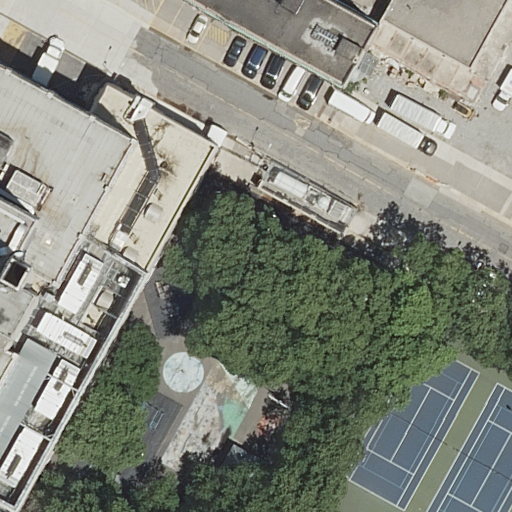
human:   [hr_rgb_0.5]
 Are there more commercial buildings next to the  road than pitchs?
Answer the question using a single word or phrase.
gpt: no

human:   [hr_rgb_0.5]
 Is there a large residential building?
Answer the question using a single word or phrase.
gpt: yes

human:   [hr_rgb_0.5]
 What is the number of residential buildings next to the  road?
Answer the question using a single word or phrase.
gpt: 2

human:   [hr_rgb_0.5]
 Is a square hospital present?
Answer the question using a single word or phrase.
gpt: no

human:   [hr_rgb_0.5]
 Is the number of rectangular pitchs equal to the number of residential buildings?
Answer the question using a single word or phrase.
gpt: yes

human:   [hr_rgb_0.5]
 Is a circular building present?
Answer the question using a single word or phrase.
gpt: no

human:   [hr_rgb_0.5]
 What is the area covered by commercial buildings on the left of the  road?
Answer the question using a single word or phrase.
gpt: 0m2

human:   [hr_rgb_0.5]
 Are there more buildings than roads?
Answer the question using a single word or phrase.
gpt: yes

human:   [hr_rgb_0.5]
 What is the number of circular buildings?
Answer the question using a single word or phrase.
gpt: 0

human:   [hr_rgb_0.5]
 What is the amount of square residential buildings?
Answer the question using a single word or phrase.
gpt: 0

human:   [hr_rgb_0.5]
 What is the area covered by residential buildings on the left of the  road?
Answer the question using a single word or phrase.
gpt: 64m2

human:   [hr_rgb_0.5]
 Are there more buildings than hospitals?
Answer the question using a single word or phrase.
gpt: yes

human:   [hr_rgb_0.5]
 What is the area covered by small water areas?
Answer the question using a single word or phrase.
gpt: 0m2

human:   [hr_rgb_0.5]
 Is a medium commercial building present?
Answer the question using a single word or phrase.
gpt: no

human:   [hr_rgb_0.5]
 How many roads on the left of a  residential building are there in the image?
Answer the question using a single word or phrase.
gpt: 1

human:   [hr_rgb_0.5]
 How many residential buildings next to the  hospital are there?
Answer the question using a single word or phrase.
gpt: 2

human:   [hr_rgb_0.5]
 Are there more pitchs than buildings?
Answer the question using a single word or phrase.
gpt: no

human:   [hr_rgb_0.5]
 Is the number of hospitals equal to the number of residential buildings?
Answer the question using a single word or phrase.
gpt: no

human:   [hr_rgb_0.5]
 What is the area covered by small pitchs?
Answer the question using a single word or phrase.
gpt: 0m2

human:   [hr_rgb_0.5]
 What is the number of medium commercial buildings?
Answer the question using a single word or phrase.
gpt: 0

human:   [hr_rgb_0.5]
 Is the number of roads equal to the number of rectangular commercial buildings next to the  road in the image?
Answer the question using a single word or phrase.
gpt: no

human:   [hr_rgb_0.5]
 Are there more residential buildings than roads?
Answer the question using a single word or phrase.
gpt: yes

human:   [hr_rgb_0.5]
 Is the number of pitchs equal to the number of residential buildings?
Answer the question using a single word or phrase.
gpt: yes

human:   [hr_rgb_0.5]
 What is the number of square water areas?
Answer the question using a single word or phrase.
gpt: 0

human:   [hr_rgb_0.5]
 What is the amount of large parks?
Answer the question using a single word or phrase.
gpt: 1

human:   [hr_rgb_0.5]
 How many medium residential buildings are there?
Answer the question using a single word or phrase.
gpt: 0

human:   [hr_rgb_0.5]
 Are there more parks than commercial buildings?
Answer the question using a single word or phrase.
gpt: yes

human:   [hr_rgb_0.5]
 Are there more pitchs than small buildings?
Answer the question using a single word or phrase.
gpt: yes

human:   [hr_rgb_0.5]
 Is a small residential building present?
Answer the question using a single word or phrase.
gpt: yes

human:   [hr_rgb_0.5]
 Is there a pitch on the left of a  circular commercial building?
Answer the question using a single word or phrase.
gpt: no

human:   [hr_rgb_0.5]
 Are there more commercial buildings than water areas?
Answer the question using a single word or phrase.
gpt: no

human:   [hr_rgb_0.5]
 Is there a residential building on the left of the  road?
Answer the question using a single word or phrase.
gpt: yes

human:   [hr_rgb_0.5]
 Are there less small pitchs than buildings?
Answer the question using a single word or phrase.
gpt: yes

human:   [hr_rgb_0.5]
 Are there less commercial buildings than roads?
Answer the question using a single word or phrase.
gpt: yes

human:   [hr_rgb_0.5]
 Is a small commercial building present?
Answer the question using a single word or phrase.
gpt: no

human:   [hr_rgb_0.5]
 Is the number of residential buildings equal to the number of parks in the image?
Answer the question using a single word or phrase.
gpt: no